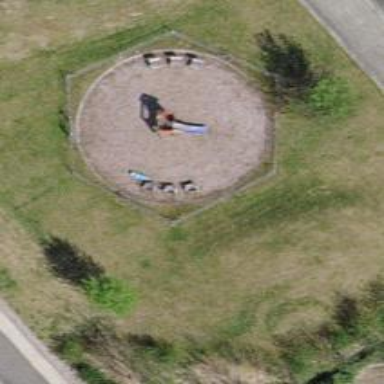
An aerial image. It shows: Playground area for leisure land.